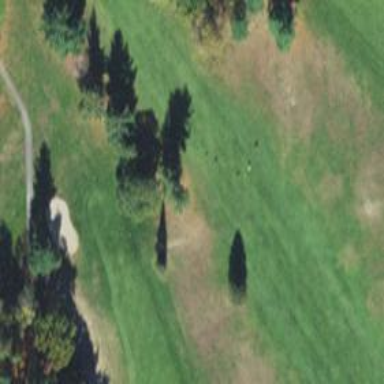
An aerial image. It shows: Golf fairway surrounded by grass.